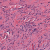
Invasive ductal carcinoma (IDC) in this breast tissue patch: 1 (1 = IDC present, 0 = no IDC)